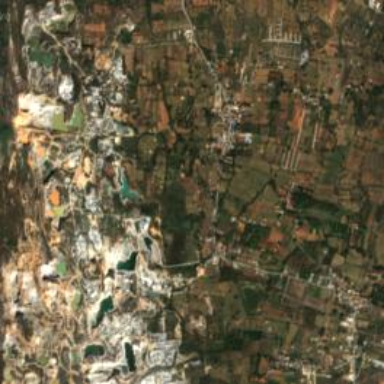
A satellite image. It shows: Quarry area.